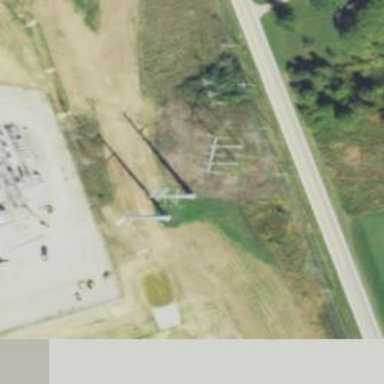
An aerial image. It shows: H-frame power tower design.